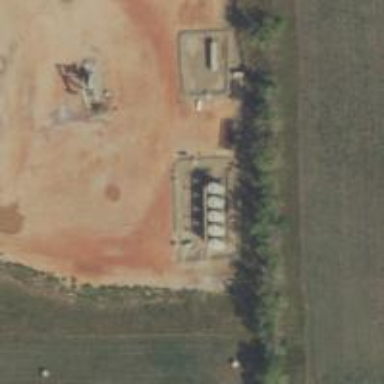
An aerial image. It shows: Storage tank with man-made structure.